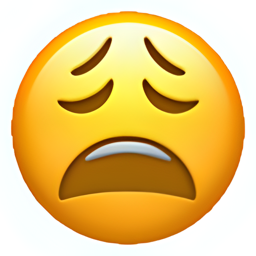
Name: weary face
Emoji: 😩
Group: Smileys & Emotion
Sub-group: face-concerned